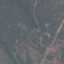
Land use / land cover: HerbaceousVegetation